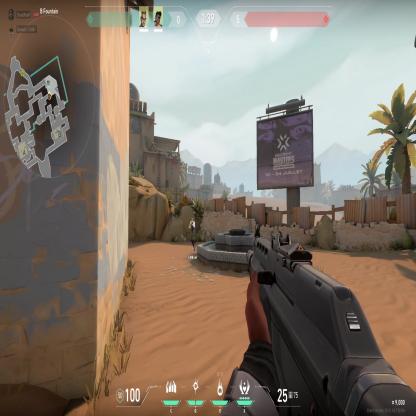
Label: teammate